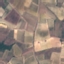
Land use / land cover: PermanentCrop